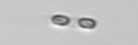
Label: Skeletonema